Aerial crown-view tile of a tropical tree (Barro Colorado Island, Panama), acquired 20250818:
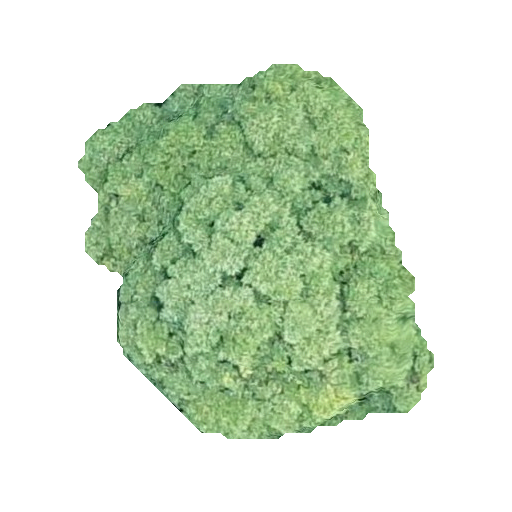
Species: Handroanthus guayacan
GBIF accepted scientific name: Handroanthus guayacan
Crown area: 136.671 m²